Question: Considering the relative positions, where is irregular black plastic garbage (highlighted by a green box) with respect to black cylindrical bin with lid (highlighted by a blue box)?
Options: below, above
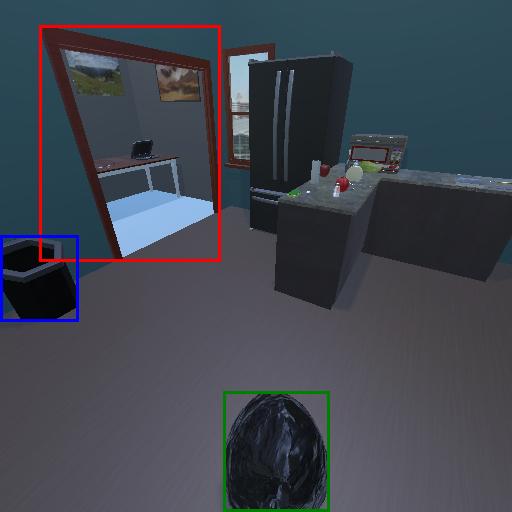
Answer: below